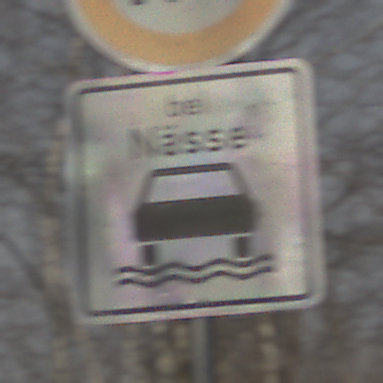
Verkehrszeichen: BeiNaesse
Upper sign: Geschwindigkeit100
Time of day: MorningAfternoon
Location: Outdoor (Nature)
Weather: Clear
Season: Winter
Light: Natural